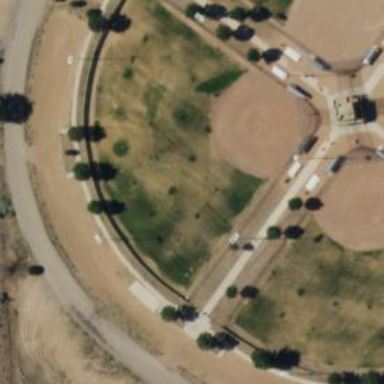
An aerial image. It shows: Baseball pitch for leisure land activities.